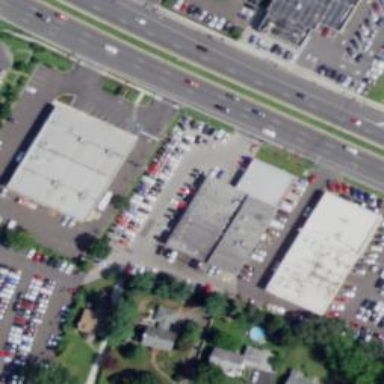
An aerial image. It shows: Retail building that houses car shop.